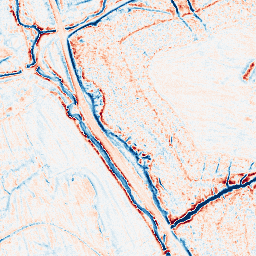
Category: edge_preserving
Decomposition family: anisotropic_diffusion
Decomposition parameters: iterations: 20
kappa: 50
gamma: 0.1
Upsampling method: lanczos
Upsampling parameters: scale: 8
Upsampling scale: 8